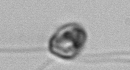
Label: flagellate_morphotype1